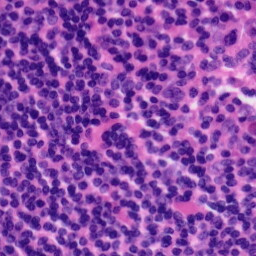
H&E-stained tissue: Tonsil